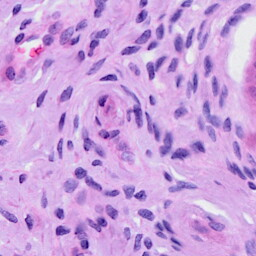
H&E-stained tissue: Cervix